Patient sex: M
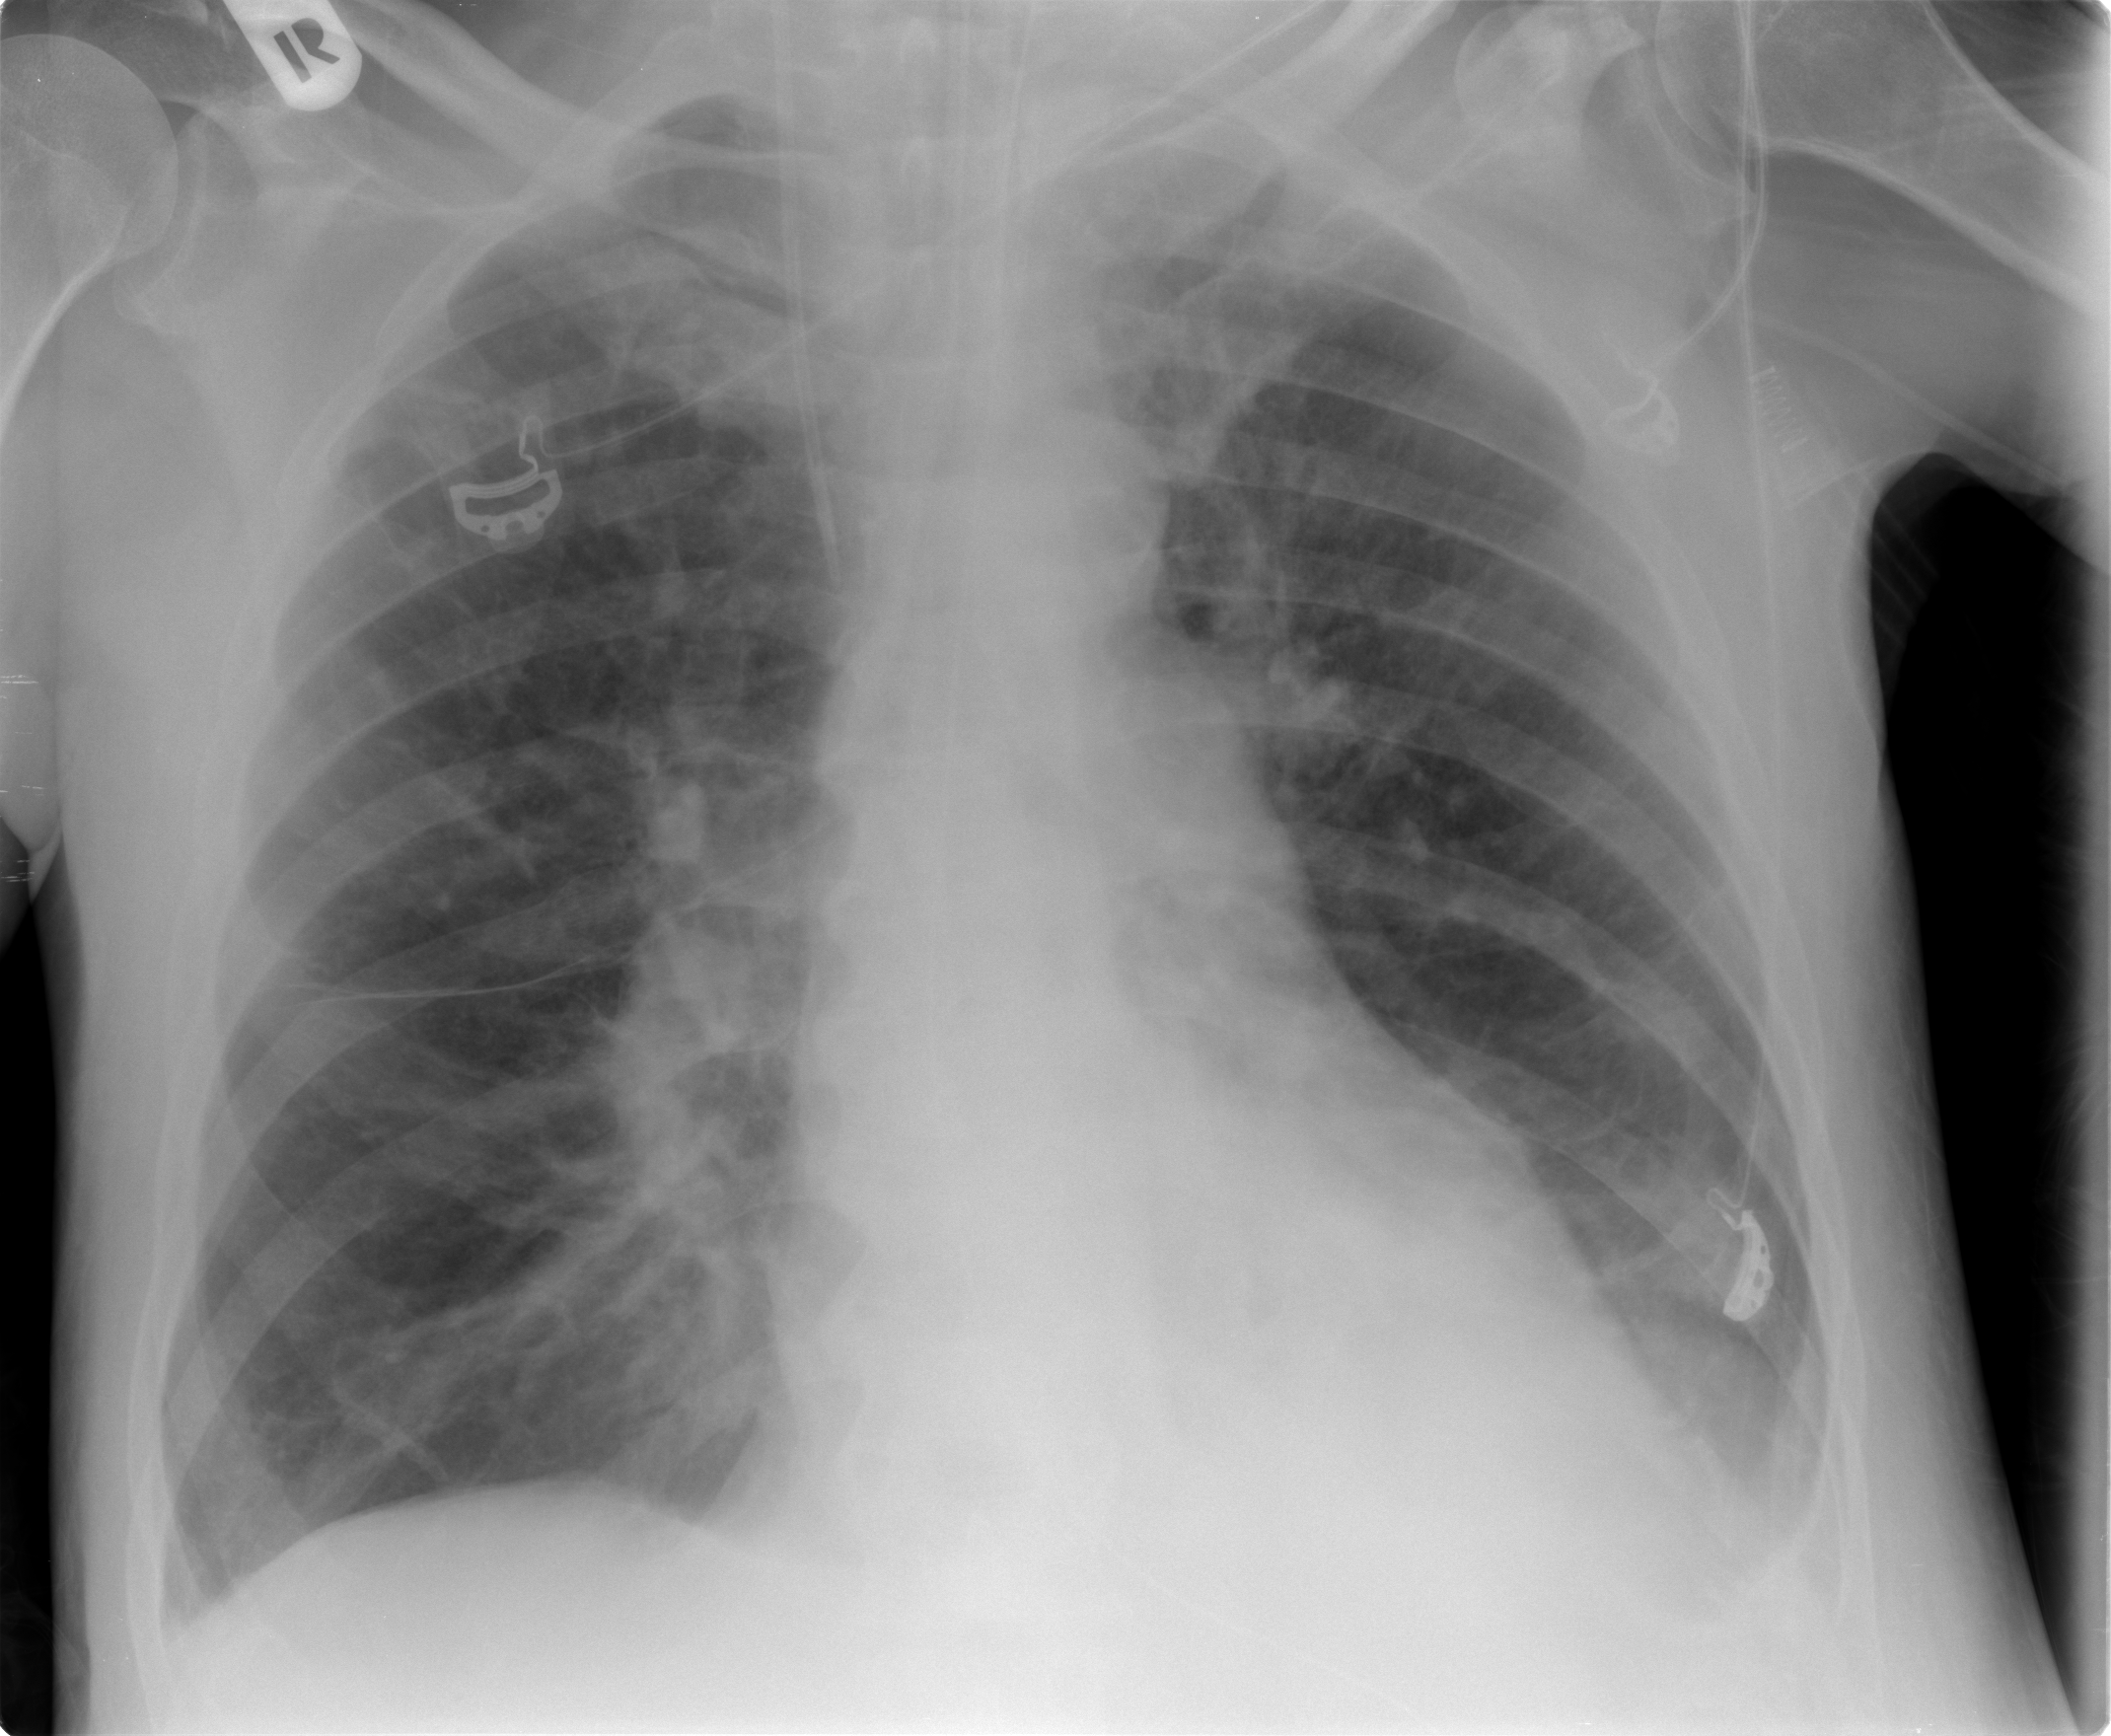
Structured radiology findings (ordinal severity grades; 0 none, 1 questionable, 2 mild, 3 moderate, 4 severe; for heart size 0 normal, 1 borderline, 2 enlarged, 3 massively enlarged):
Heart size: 1
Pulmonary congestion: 2
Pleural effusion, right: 1
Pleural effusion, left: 2
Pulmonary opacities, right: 1
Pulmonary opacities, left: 1
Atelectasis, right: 1
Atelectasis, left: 2